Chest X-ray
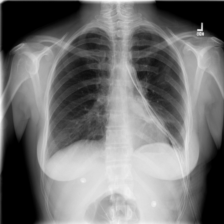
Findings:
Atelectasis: negative
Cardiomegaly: negative
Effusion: negative
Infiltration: negative
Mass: negative
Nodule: negative
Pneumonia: negative
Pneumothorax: positive
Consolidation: negative
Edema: negative
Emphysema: positive
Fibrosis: negative
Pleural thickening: negative
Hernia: negative